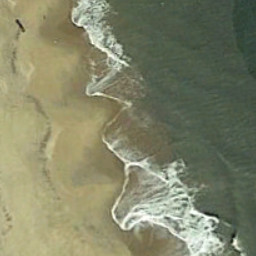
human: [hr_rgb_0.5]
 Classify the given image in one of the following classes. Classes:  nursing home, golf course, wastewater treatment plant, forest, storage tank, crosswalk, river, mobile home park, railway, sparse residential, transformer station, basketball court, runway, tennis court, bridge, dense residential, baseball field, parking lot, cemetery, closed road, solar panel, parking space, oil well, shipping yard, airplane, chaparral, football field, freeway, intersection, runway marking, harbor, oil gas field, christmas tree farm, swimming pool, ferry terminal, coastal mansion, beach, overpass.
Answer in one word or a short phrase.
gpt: beach